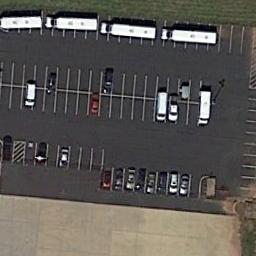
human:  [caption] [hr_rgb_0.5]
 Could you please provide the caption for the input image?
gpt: The parking lot has some parked cars and trucks .

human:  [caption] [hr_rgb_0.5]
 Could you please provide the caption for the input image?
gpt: Eighty percent of the parking spaces in the parking lot are occupied .

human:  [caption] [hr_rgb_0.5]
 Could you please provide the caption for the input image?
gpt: There are many different colors and styles of cars in the parking lot .

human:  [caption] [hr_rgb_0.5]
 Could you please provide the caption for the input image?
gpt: There are some cars on the parking lot .

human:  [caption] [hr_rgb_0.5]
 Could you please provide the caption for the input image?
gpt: There are some cars on the parking lot .